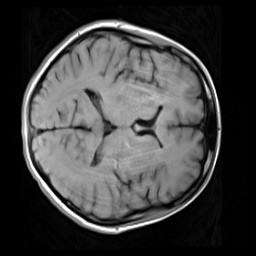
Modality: T1w
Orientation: axial
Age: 36
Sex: female
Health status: healthy
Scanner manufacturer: siemens
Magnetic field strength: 3 T
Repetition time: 4.1 s
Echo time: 0.0085 s